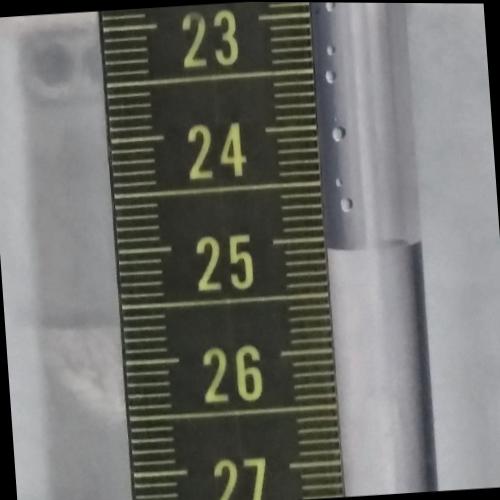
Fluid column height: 25.1 cm